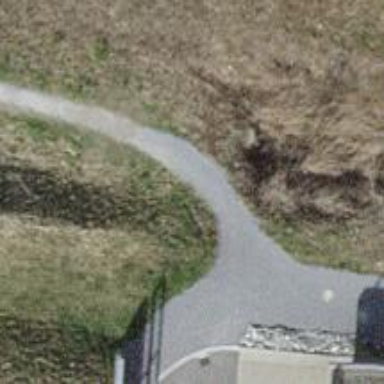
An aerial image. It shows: Path surfaced with fine gravel.